Question: I am using this code to display Alert Dialog
'''
holder.tv1.setOnClickListener(new View.OnClickListener() {
@Override
public void onClick(View v) {
AlertDialog.Builder nointernetconnection = new AlertDialog.Builder(
temp);
nointernetconnection
.setIcon(R.drawable.ic_launcher)
.setTitle(list.get(position).getAS_name())
.setMessage(list.get(position).getDesc_art())
.setCancelable(true)
.setPositiveButton("OK",
new DialogInterface.OnClickListener() {
@Override
public void onClick(DialogInterface arg,
int arg1) {
}
});
AlertDialog a = nointernetconnection.create();
a.show();
'''

Message body is converted into scrollView automatically in case the text is more but Title text has not been viewed completely nor the title space is scrollable.
So, I want to expand the Title area & also want to make it scrollable & for this i don't wanna use custom Dialog, i want to only implement it by AlertDialog.
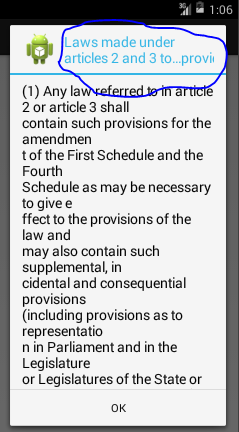
Answer: This example is some what a typical hack... You don't need a custom 'View' also...
'''
private void showDialog() {
AlertDialog.Builder builder = new AlertDialog.Builder(this);
builder.setIcon(R.drawable.ic_launcher);
final String title = "This is a Big Title. This is a Big Title. This is a Big Title. This is a Big Title. This is a Big Title. This is a Big Title. ";
builder.setTitle(title);
builder.setMessage("This is a Message. This is a Message. This is a Message. This is a Message.");
builder.setCancelable(false);
builder.setPositiveButton("Ok", new DialogInterface.OnClickListener() {
@Override
public void onClick(DialogInterface dialog, int which) {
dialog.dismiss();
}
});
AlertDialog alertDialog = builder.create();
alertDialog.setOnShowListener(new DialogInterface.OnShowListener() {
@Override
public void onShow(DialogInterface dialog) {
AlertDialog alertDialog = (AlertDialog) dialog;
ViewGroup viewGroup = (ViewGroup) alertDialog.getWindow()
.getDecorView();
TextView textView = findTextViewWithTitle(viewGroup, title);
if (textView != null) {
textView.setEllipsize(null);
textView.setMaxHeight((int) (80 * alertDialog.getContext().getResources().getDisplayMetrics().density));
textView.setMovementMethod(new ScrollingMovementMethod());
}
}
});
alertDialog.show();
}
private TextView findTextViewWithTitle(ViewGroup viewGroup, String title) {
for (int i = 0, N = viewGroup.getChildCount(); i < N; i++) {
View child = viewGroup.getChildAt(i);
if (child instanceof TextView) {
TextView textView = (TextView) child;
if (textView.getText().equals(title)) {
return textView;
}
} else if (child instanceof ViewGroup) {
ViewGroup vGroup = (ViewGroup) child;
return findTextViewWithTitle(vGroup, title);
}
}
return null;
}
'''